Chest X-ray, PA view. Patient: 40 years old, sex M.
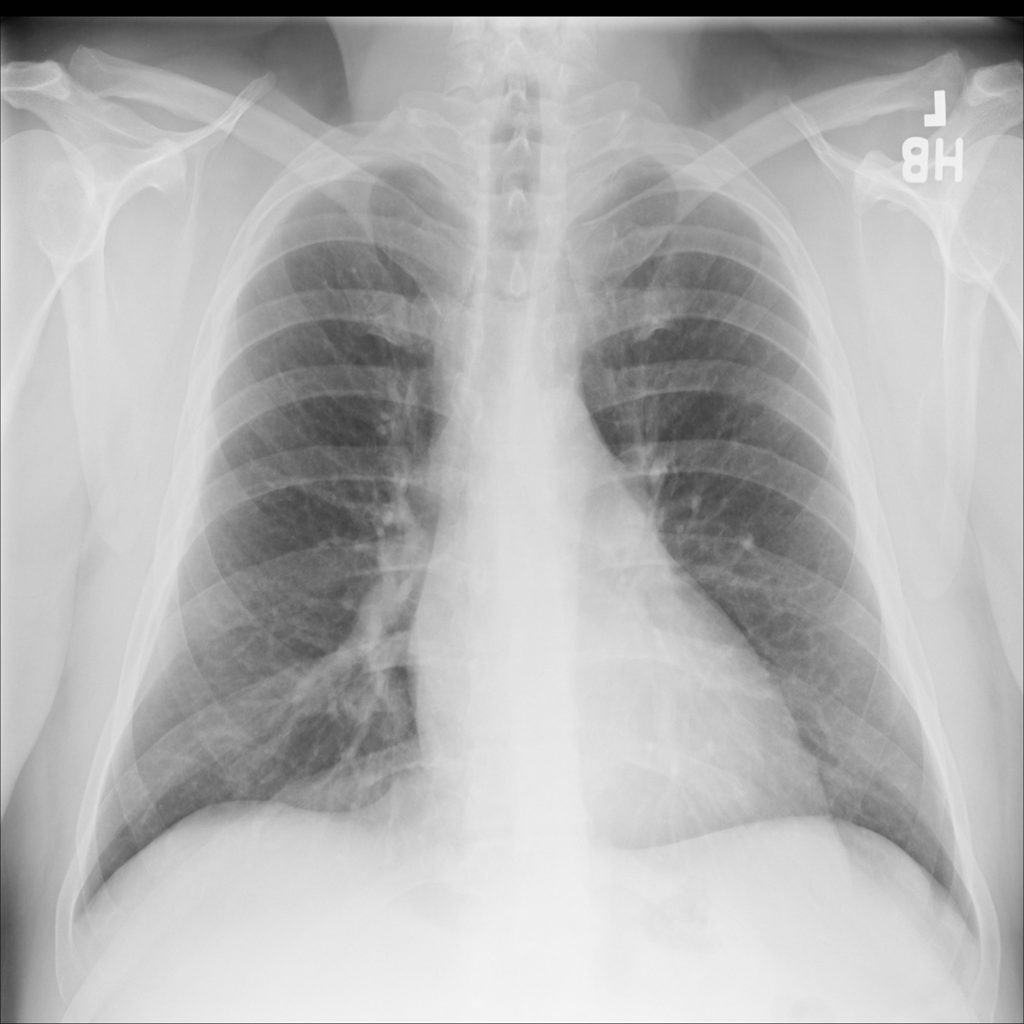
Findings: No Finding